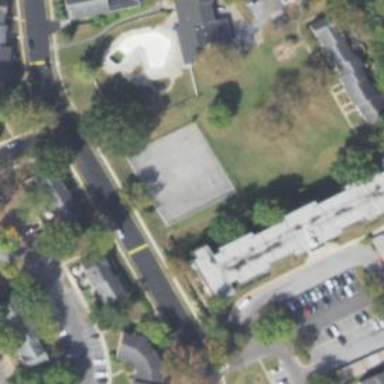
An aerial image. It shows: Basketball court with asphalt surface.